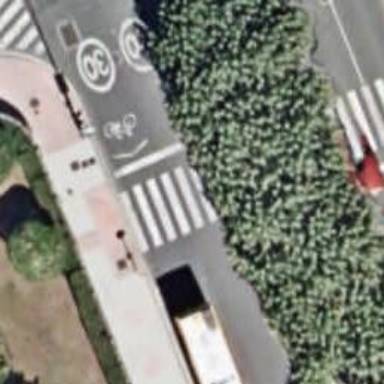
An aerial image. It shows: Road crossing with traffic signals.